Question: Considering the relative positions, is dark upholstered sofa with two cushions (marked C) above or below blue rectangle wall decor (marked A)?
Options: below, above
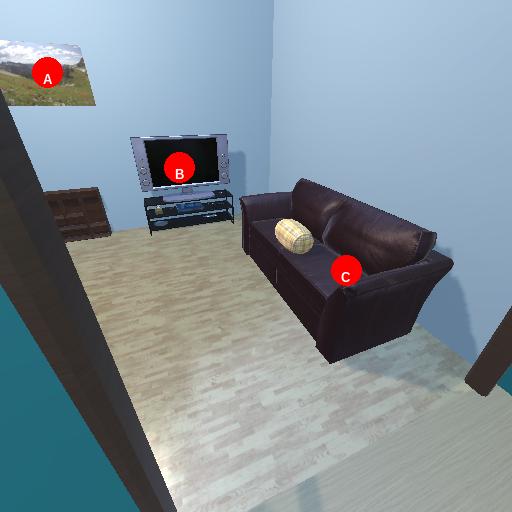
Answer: below